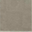
Piece: xx